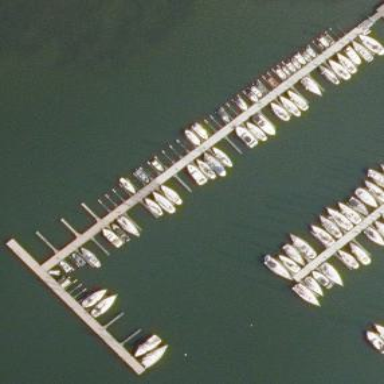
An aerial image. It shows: Man-made pier.